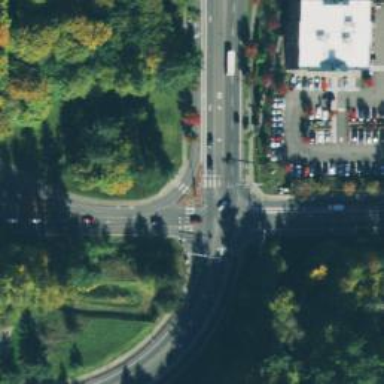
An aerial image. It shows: Tertiary link road.